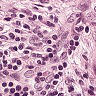
Metastatic tissue present: yes